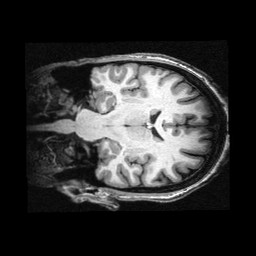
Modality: T1w
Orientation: coronal
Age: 26
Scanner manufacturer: siemens
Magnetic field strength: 3 T
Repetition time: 2.3 s
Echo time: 0.00336 s